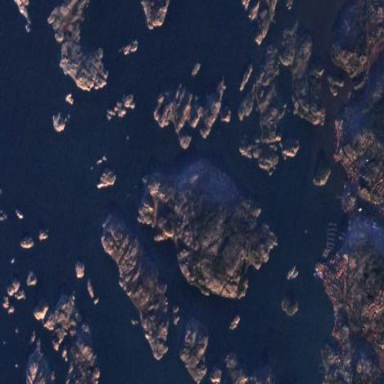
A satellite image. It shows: Island with natural coastline.